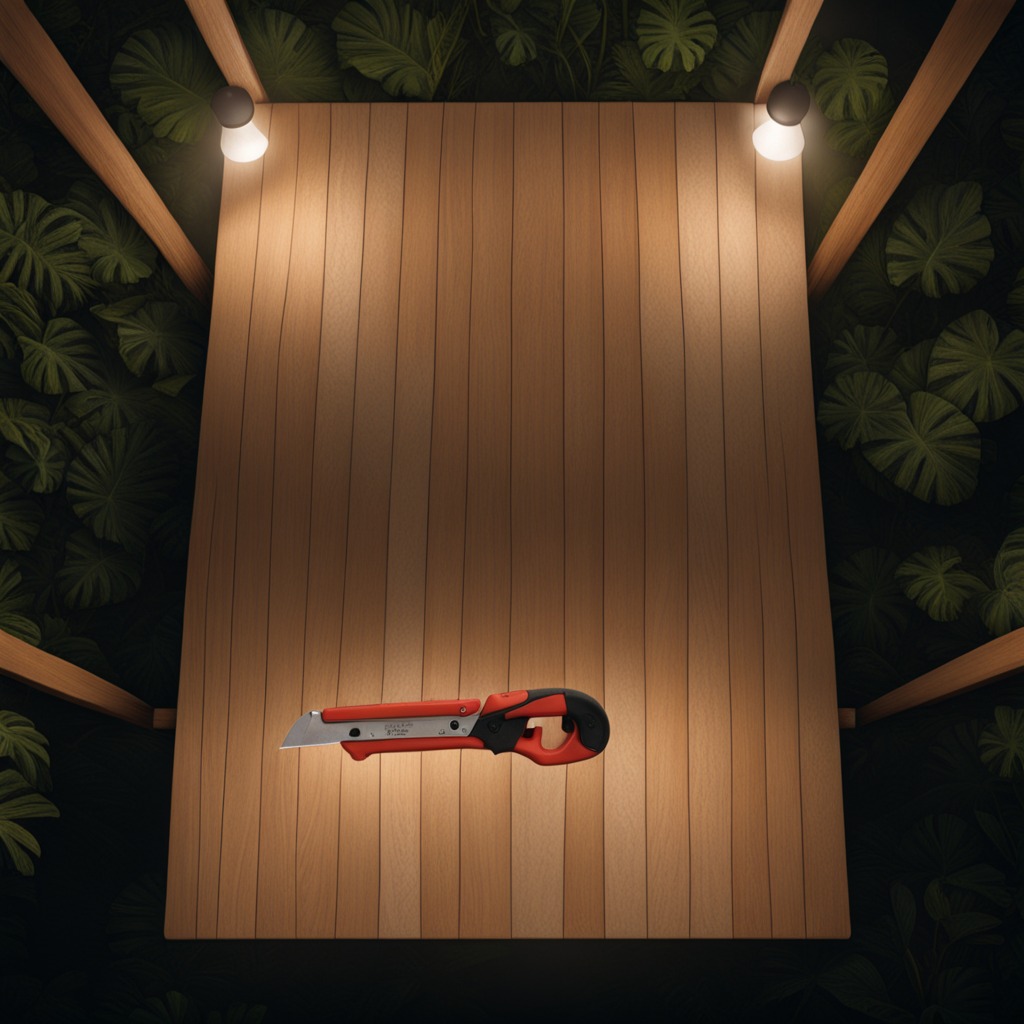
A utility knife is lying on the wooden table inside a jungle field workshop tent at night.